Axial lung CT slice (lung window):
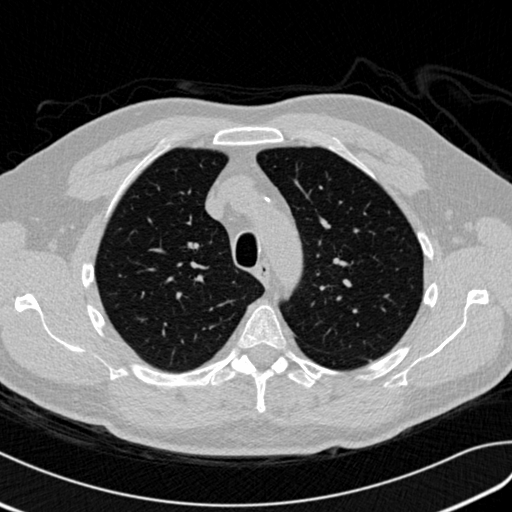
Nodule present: no